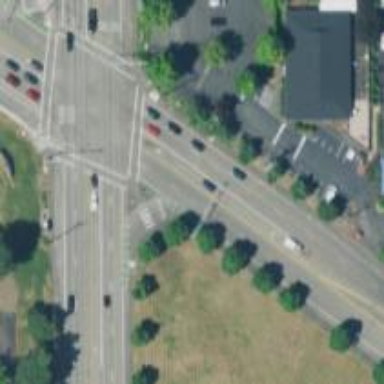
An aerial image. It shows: Crossing road.